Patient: sex F, age 41
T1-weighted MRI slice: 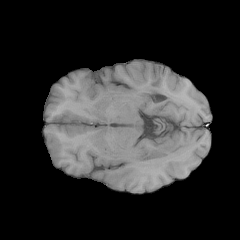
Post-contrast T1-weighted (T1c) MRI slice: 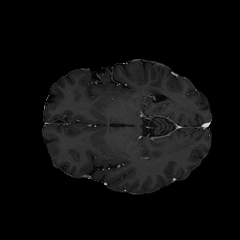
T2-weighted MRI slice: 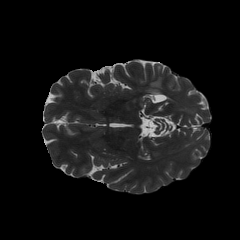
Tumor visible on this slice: no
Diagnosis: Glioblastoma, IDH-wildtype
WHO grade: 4